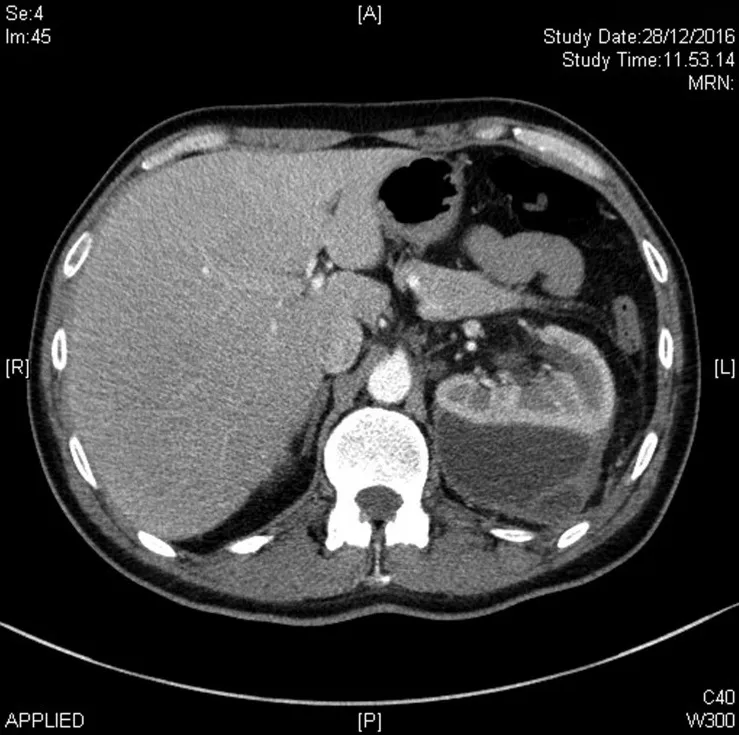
CT scan showing subcapsular kidney collection after second-look percutaneous nephrolithotomy. No external or retroperitoneal extravasation is observed.
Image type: radiology (ct)